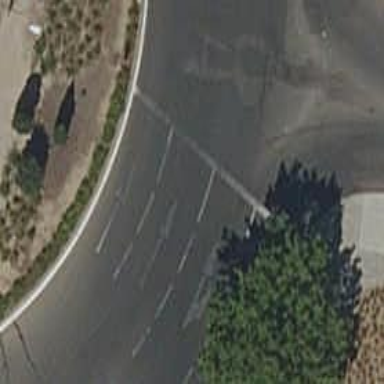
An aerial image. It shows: Road with traffic signals.